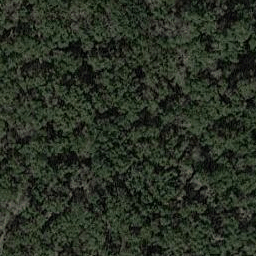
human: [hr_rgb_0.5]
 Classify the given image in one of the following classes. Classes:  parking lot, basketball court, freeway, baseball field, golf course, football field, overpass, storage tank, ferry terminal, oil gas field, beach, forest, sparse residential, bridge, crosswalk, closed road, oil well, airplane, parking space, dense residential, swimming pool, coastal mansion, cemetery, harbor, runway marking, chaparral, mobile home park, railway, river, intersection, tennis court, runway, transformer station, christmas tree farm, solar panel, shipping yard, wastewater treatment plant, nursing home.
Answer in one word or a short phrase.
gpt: forest